Question: I am building a 'winform' based Desktop application. As part of the application, I am generating the Excel output.
I am getting a error, when I am trying to enter the date value.
In C#, the date value is '"11-10-12"'. However, in Excel, it is printing as '10-11-2012'.
Here is the code, which does it :
'''
String Date1 = "11-10-12";
oSheet.Cells[i + 2, 1] = DateTime.ParseExact(Date1, "dd-MM-yy", CultureInfo.InvariantCulture).ToString("dd-MM-yyyy");
'''
Any idea what could could be wrong ?
The Cell format in Excel was by default General. However, when the values are entered, it is changed to Date.

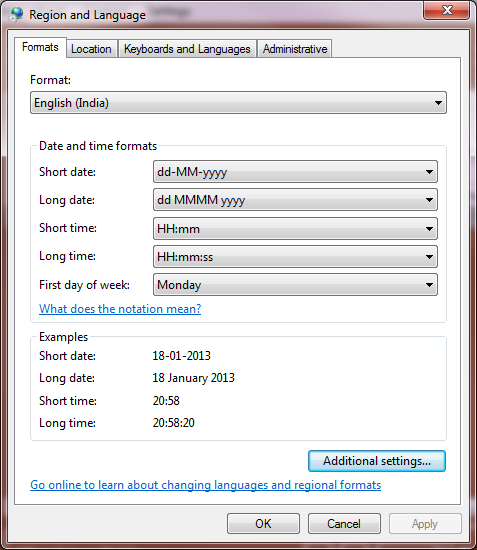
Answer: None of the suggestion helped unfortunately. So, I disabled the automatic formatting in Excel :
So, here is the code snippet which disables the automatic (Date) formatting in Excel :
'''
String Date1 = "11-10-12";
oSheet.Cells[i + 2, 1] = "'" + Date1;
'''
So, the trick is to preceed the String with an apostrophe which worked.
Thanks